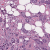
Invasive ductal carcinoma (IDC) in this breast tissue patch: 1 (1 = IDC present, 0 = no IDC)